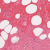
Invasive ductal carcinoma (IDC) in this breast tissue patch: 0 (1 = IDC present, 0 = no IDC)